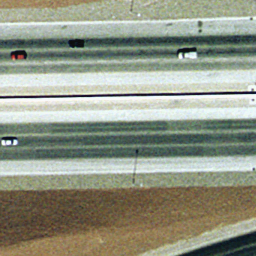
Label: freeway